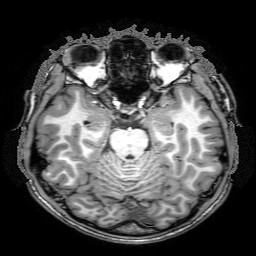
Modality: T1w
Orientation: axial
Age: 24
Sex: male
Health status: ill
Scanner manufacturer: philips
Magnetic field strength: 3 T
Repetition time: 8.154 s
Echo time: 3.735 s